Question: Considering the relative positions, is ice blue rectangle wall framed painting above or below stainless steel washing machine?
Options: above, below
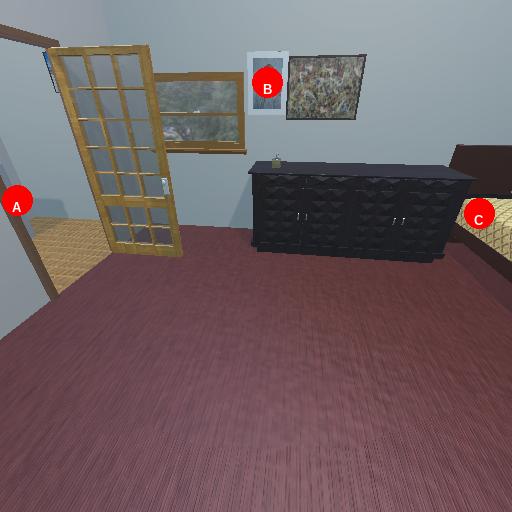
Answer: above